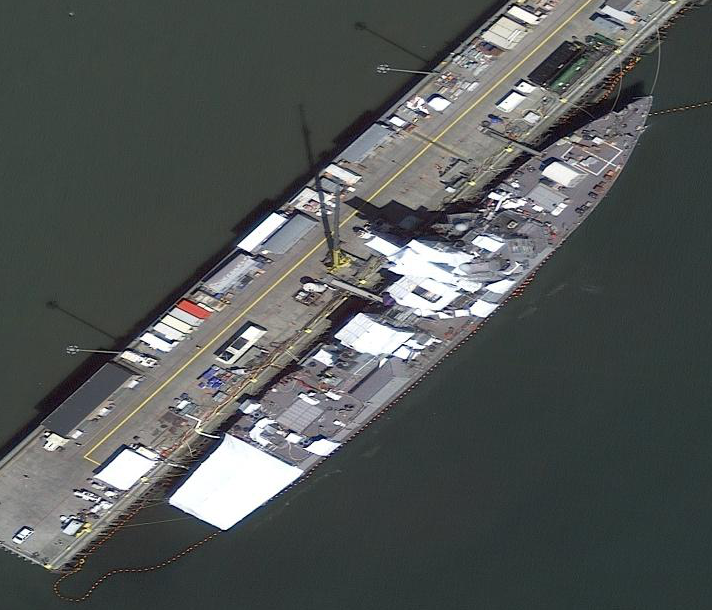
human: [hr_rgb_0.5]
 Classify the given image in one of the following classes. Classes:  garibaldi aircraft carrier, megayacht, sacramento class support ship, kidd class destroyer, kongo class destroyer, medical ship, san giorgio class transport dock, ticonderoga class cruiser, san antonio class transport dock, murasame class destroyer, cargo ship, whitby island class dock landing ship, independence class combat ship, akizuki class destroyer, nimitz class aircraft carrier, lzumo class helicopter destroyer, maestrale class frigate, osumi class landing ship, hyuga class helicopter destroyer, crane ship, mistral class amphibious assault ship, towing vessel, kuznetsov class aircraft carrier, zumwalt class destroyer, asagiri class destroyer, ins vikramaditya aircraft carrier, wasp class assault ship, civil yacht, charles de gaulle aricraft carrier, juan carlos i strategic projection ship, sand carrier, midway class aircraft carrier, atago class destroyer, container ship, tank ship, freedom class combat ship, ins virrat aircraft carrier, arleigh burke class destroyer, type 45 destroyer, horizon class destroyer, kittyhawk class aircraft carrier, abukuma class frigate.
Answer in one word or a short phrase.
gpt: Arleigh Burke class destroyer